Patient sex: M
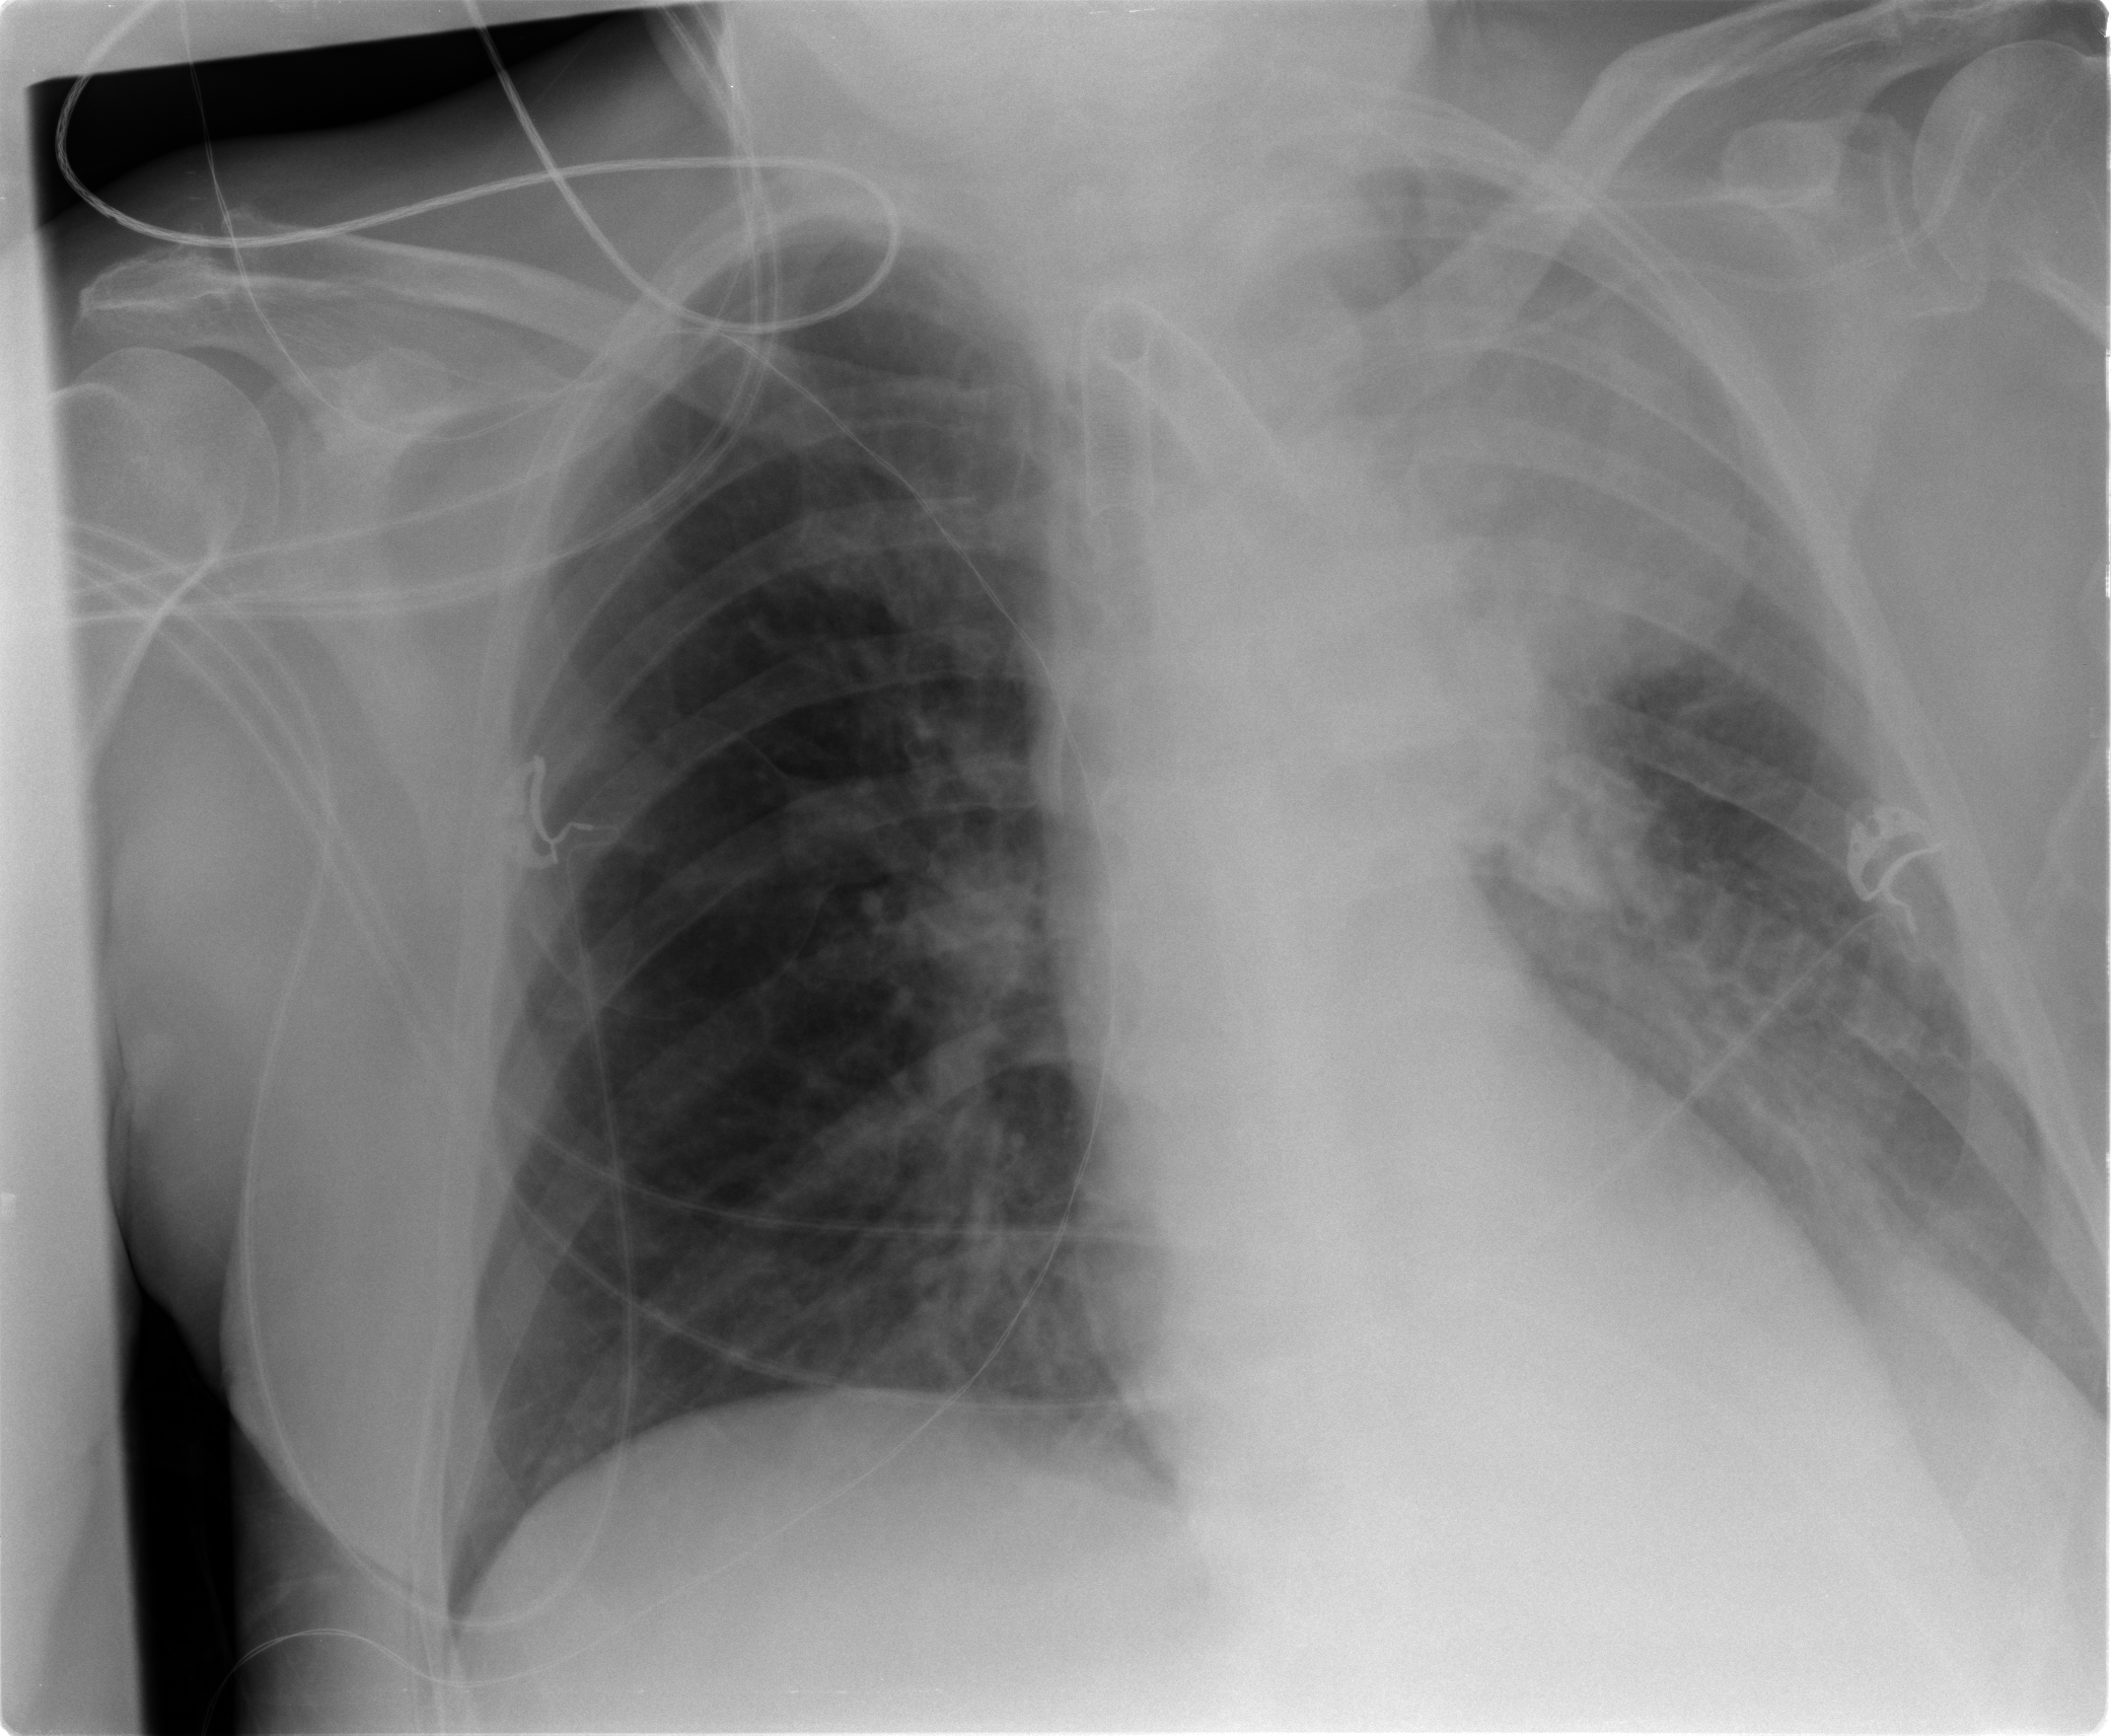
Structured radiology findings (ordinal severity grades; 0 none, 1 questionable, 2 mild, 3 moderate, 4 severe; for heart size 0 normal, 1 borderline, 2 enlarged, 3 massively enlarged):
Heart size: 0
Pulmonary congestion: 2
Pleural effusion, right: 0
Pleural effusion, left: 0
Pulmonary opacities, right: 0
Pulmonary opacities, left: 0
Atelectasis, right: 0
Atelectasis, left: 3